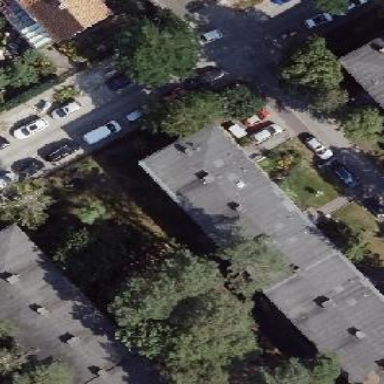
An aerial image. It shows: Apartment building with flat roof.